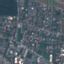
Land use / land cover class: Residential